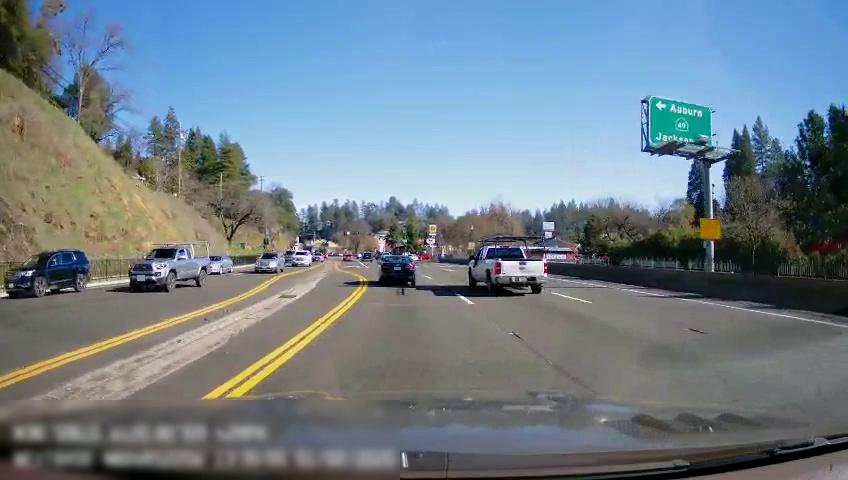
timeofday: Day
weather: Sunny
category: Drivable Space
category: Drivable Space
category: Vehicles | Car
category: Vehicles | Truck
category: Vehicles | Truck
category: Vehicles | SUV
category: Vehicles | Truck
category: Vehicles | Car
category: Vehicles | Truck
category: Vehicles | SUV
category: Vehicles | SUV
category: Vehicles | SUV
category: Vehicles | SUV
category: Vehicles | SUV
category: Lanes | Current Lane
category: Lanes | Current Lane
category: Lanes | Alternate Lane
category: Lanes | Alternate Lane
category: Lanes | Opposite Lane
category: Lanes | Opposite Lane
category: Traffic | Signs
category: Traffic | Signs